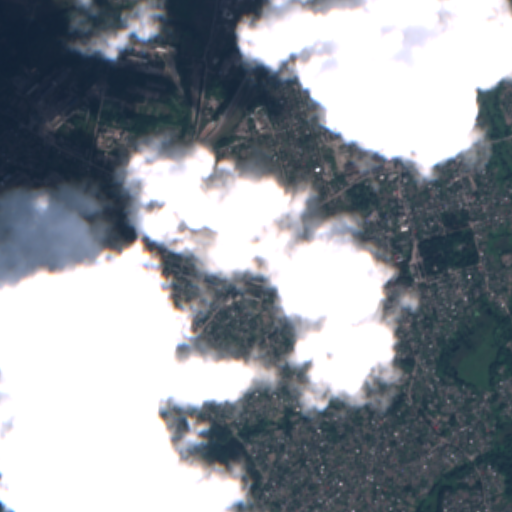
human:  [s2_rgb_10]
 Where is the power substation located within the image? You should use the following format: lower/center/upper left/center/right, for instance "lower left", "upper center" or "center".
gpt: The power substation is located in the lower center of the image.
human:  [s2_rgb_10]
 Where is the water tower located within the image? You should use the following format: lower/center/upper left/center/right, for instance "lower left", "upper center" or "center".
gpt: The water tower is located in the upper left of the image.
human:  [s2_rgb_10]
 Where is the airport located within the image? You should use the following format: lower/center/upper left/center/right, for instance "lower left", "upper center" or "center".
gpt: There is no airport in the image.